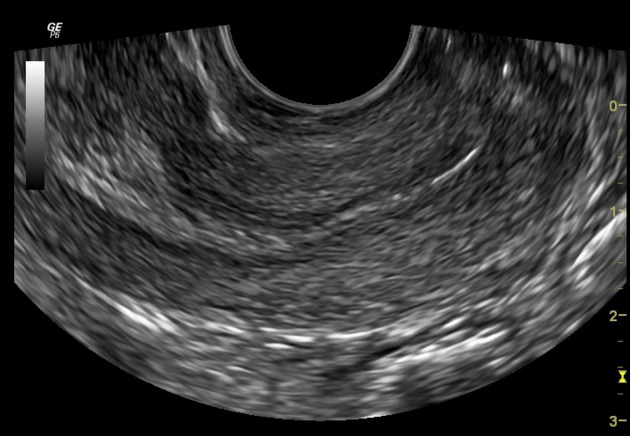
Label: notinfected